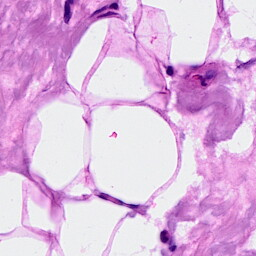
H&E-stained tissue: Breast